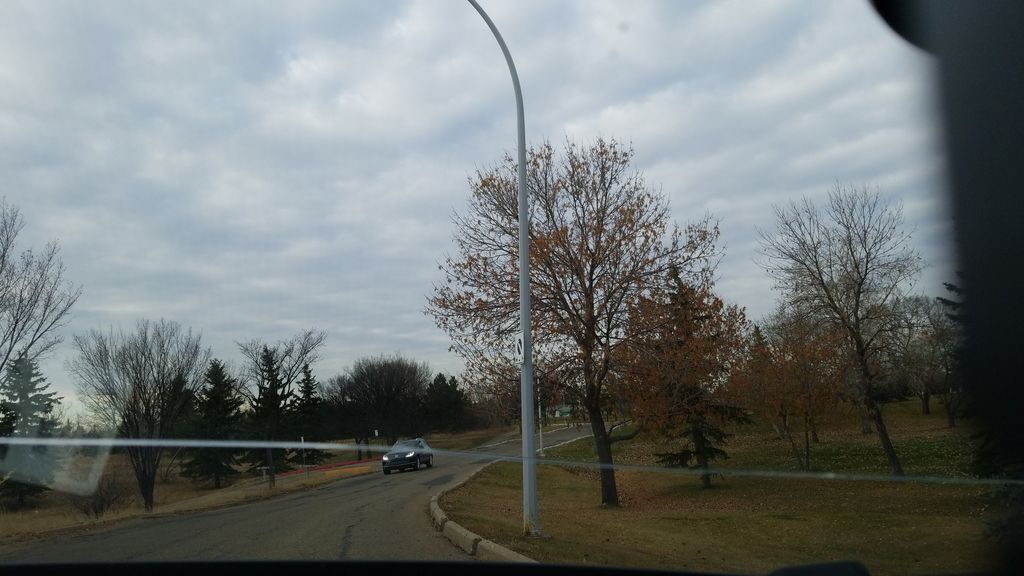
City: edmonton